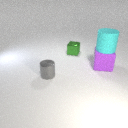
small gray metal cylinder in front of small green metal cube